Here is the raw acceleration-versus-time signal recorded on a bearing housing. Classify the bearing condition as one of: normal, inner_race, outer_race, ball.
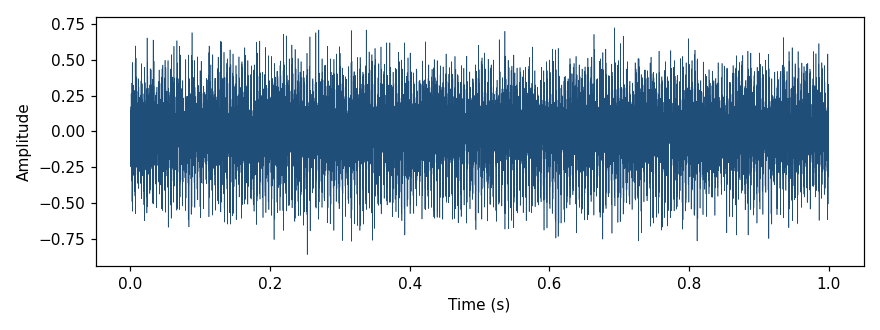
Answer: outer_race